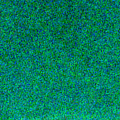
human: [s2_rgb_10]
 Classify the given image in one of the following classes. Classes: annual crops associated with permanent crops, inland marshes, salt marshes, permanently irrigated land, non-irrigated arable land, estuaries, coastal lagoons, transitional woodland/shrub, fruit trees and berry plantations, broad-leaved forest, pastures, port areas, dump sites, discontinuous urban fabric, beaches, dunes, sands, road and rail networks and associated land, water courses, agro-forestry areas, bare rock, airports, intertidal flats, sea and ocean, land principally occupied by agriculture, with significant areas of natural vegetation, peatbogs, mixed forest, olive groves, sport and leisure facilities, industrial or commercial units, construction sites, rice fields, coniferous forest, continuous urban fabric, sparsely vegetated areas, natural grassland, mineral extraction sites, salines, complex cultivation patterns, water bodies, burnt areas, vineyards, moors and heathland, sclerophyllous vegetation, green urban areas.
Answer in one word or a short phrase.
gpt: sea and ocean